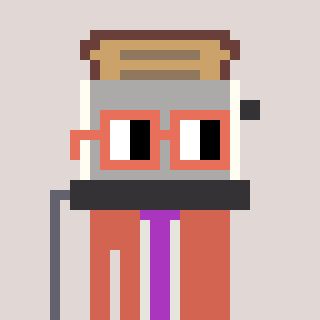
a pixel art character with square orange glasses, a toaster-shaped head and a peachy-colored body on a warm background